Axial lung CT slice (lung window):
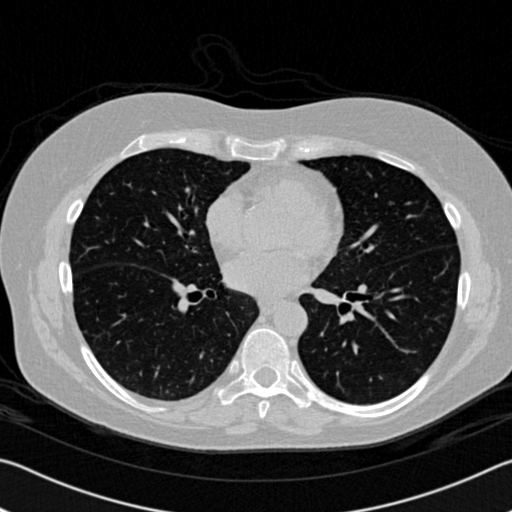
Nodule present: no